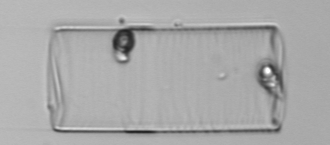
Label: Guinardia_flaccida